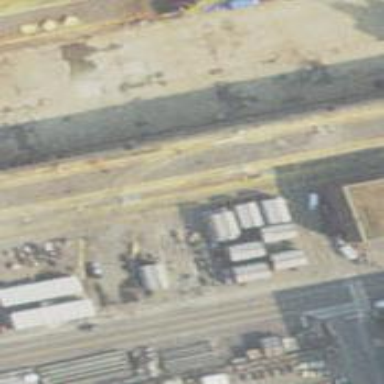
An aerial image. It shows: Monorail railway passing through service yard.